Question: I've done all the steps to create a system call, and then created a user program and run it:
proc.c
'''
int countChildren (int pid) {
struct proc *p;
int count = 0;
acquire(&ptable.lock);
for(p = ptable.proc; p < &ptable.proc[NPROC]; p++)
if(p->parent->pid == pid) count++;
release(&ptable.lock);
return count;
}
'''
sysproc.c
'''
int
sys_getchildren(void)
{
int pid;
argint(0, &pid);
return countChildren(pid);
}
'''
userProgram.c
'''
...
#include "types.h"
#include "user.h"
int main (void) {
int n1 = fork();
int n2 = fork();
int n3 = fork();
int n4 = fork();
if (n1 > 0 && n2 > 0 && n3 > 0 && n4 > 0) {
printf(1,"parent
");
printf(1," getchildren = %d
", getchildren());
}
exit();
}
'''
But the result is not what I expected, below is the result:

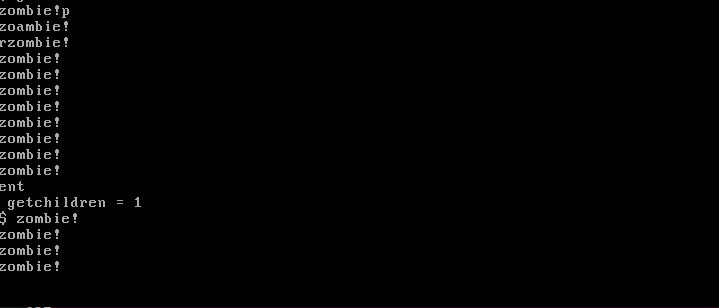
Answer: I think that your kernel code is corrected, your problem comes from the user code:
you create processes but you do not take care of them so they become zombies and could not be counted.
When a process exit and is not waited by its parent, it become a zombie:
a zombie is a process is adopted by the init process (see 'exit' definition in file 'proc.c') and cannot be counted in child.
To correct your testing code, make the processes to sleep for some time and to wait their child:
'''
#include "types.h"
#include "user.h"
int main (void) {
int n1 = fork();
int n2 = fork();
int n3 = fork();
int n4 = fork();
if (n1 > 0 && n2 > 0 && n3 > 0 && n4 > 0) {
printf(1,"parent
");
printf(1," getchildren = %d
", getchildren());
}
/* wait for all child to terminate */
while(wait() != -1) { }
/* give time to parent to reach wait clause */
sleep(1);
exit();
}
'''
---
Edit: you have a little typo in syscall, instead of 'getint' you should get 'pid' from 'myproc':
'''
int
sys_getchildren(void)
{
int pid;
pid = myproc()->pid;
return countChildren(pid);
}
'''
or shorter:
'''
int
sys_getchildren(void)
{
return countChildren(myproc()->pid);
}
'''